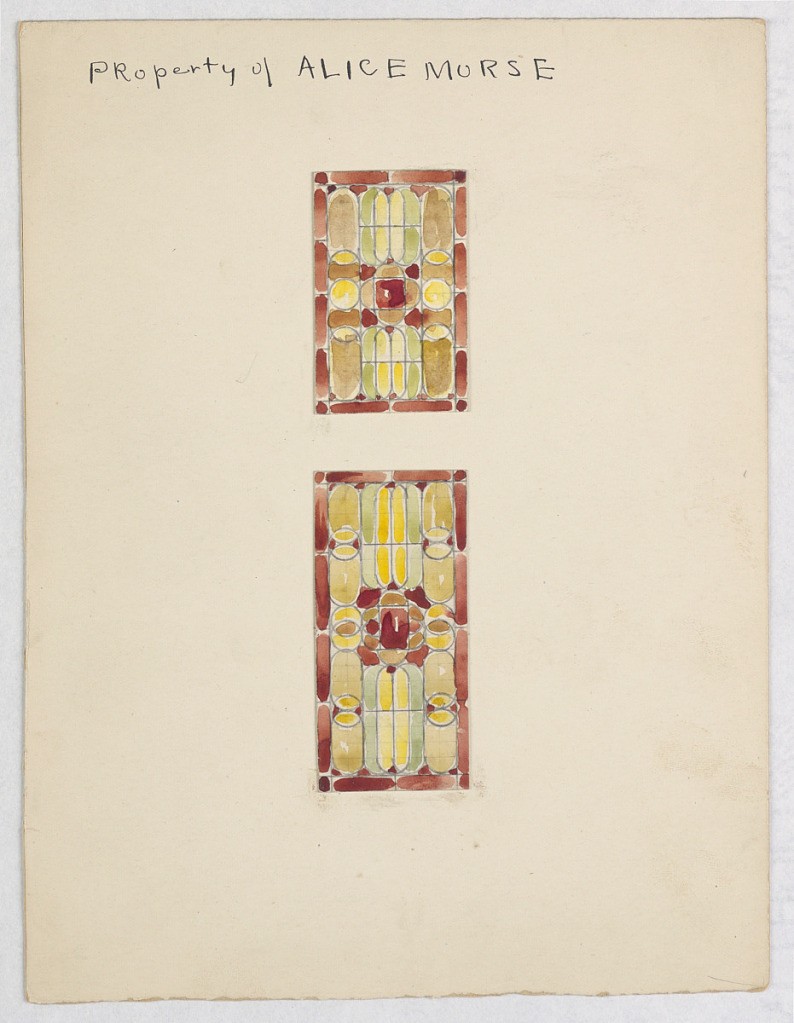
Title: Design for stained glass
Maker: Alice Cordelia Morse, American, 1863–1961
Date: late 19th century
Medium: Brush and gouache on paper, mounted on illustration board
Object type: Drawing
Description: Two identical designs, one smaller than the other, made up of green, yellow, orange and red pieces.